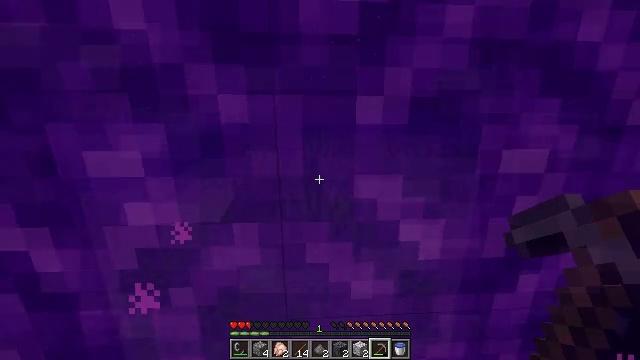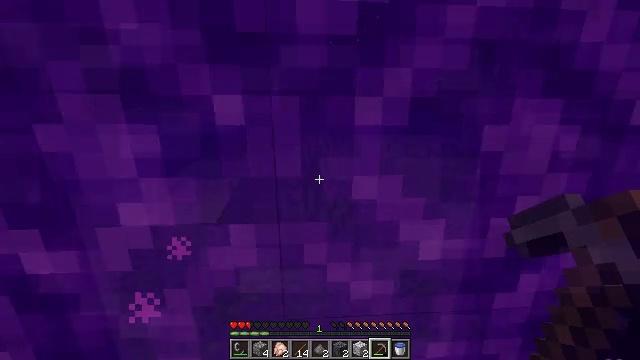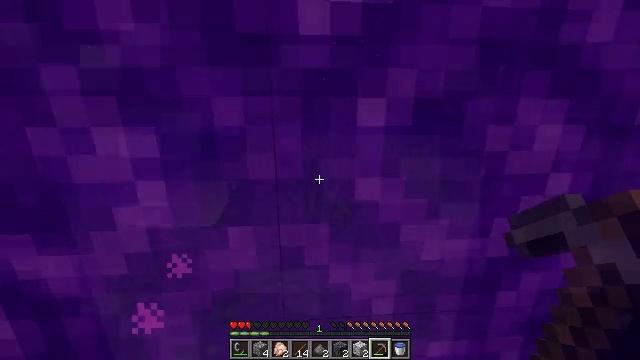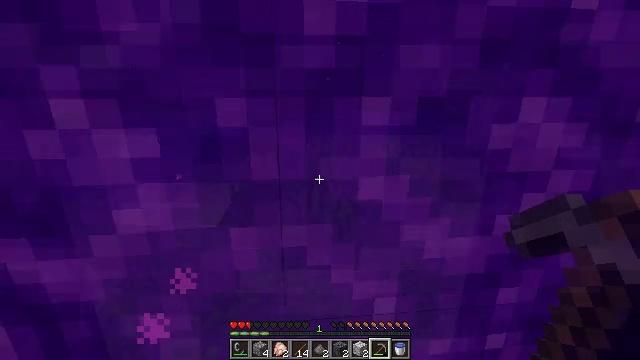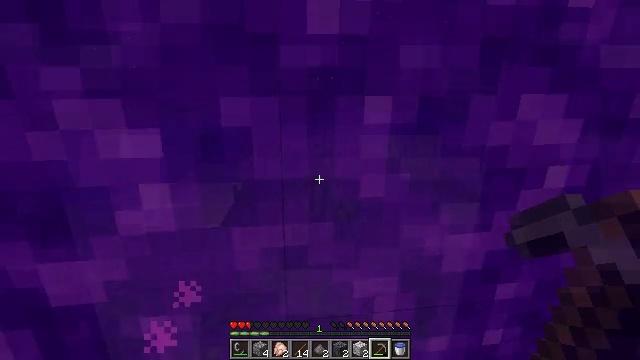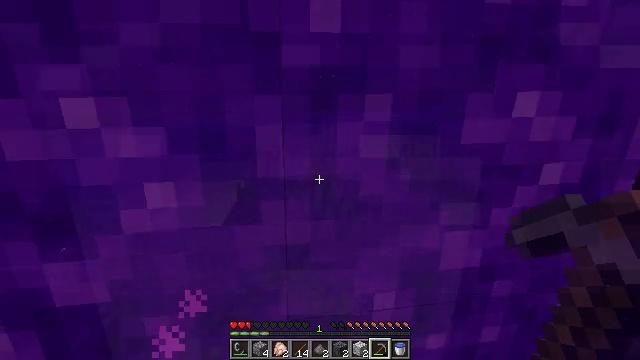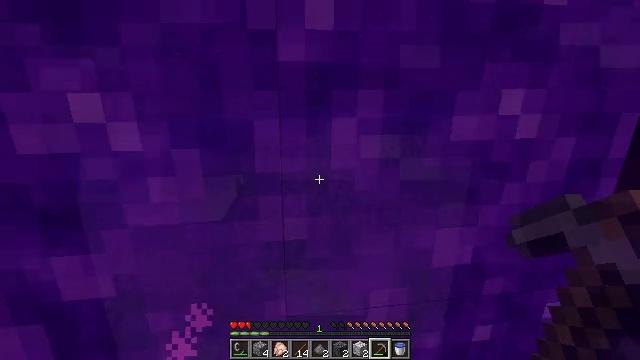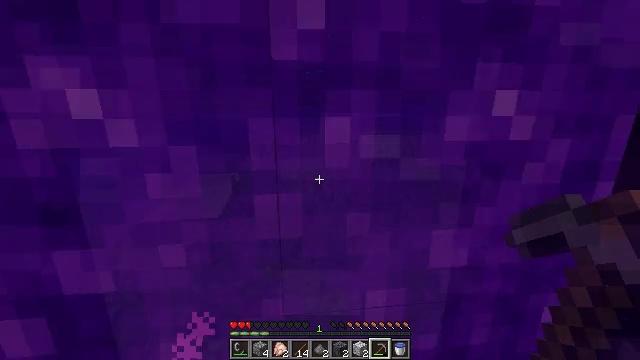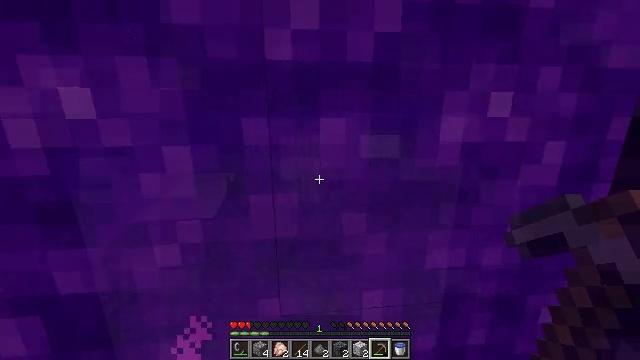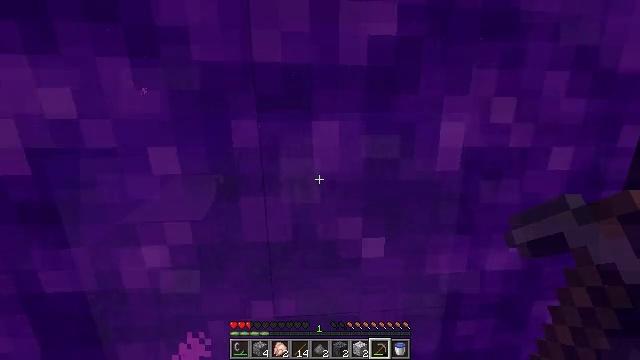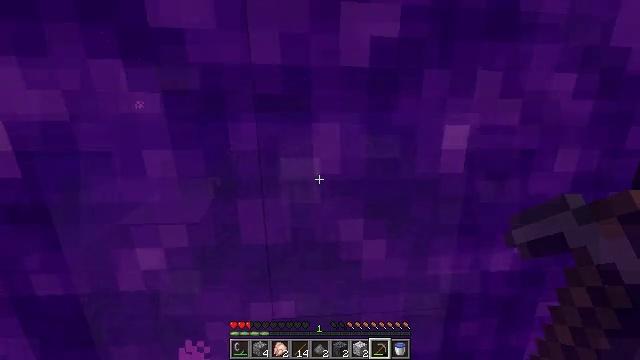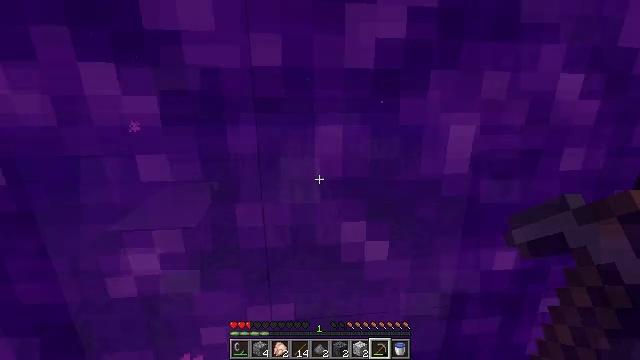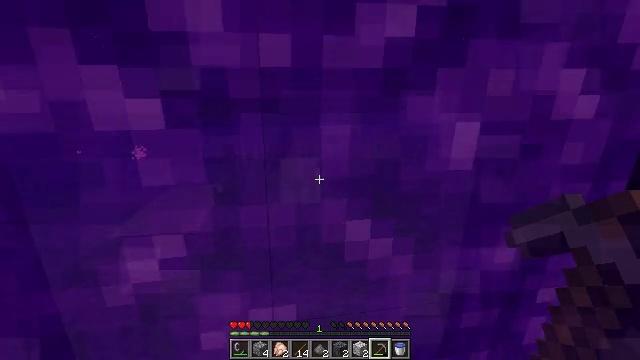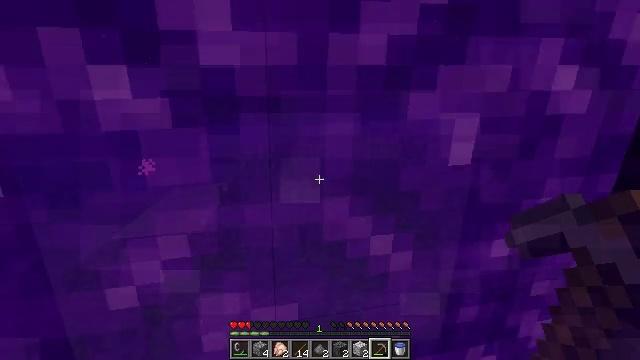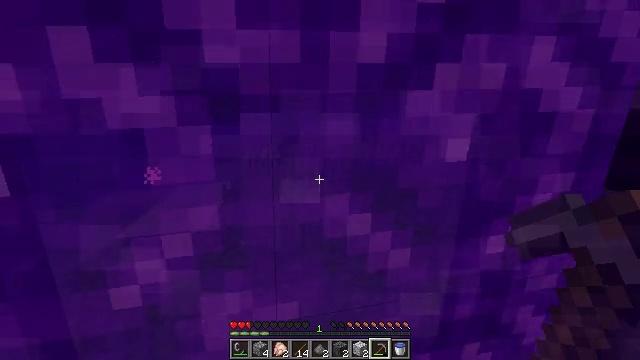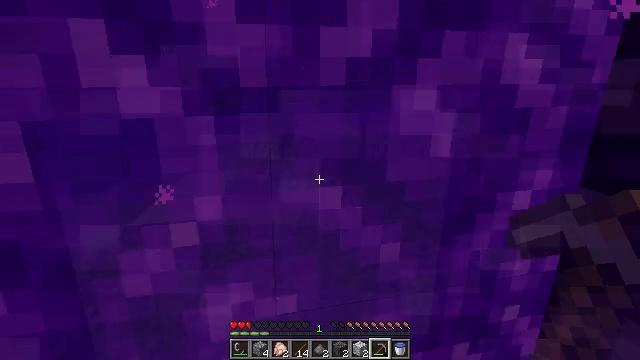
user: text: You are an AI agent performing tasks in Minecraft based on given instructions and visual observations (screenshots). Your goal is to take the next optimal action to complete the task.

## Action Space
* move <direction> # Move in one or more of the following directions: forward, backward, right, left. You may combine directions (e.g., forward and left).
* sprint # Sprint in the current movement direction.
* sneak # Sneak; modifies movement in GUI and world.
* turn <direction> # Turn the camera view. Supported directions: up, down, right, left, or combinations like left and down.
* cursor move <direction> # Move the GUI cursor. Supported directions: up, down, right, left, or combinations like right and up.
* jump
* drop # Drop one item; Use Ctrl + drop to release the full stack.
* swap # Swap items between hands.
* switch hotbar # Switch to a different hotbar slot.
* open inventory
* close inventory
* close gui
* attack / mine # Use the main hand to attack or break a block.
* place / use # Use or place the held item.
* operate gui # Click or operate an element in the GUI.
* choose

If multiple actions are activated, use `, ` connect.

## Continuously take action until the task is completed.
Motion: motion action
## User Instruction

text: Collect basalt for building.
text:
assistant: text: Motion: no_op
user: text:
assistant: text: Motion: no_op
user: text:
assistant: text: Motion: no_op
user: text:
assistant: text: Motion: no_op
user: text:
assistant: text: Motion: no_op
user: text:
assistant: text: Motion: no_op
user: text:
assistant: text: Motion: no_op
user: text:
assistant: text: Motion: no_op
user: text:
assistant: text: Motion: no_op
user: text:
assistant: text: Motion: no_op
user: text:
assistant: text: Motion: no_op
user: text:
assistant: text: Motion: no_op
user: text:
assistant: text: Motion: no_op
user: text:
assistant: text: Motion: no_op
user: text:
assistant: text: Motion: no_op
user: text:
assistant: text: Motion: no_op
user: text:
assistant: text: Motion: no_op
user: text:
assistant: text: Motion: no_op
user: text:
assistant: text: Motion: no_op
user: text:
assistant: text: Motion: no_op
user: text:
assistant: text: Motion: no_op
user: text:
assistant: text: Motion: no_op
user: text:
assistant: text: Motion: no_op
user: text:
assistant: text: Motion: no_op
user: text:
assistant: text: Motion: no_op
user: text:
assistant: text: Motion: no_op
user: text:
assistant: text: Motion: no_op
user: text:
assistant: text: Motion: no_op
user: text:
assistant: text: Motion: no_op
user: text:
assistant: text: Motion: no_op